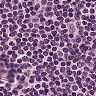
Metastatic tissue present: no